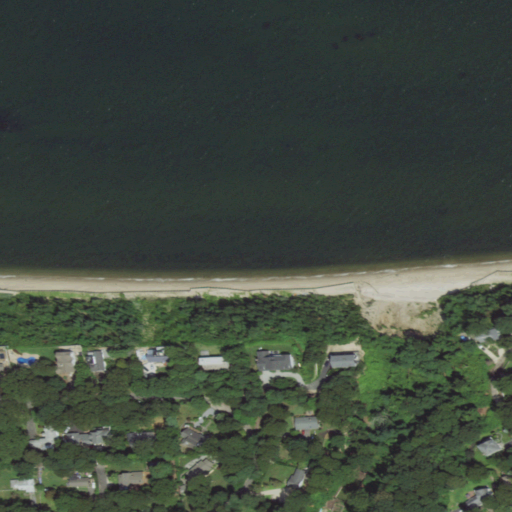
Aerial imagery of beach in New York named Scotts Beach containing open water, low intensity development, open development, medium intensity development, deciduous forest, high intensity development, evergreen forest, barren land, and mixed forest